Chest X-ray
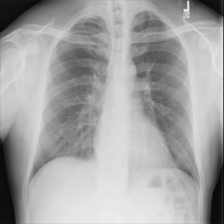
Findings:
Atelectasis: negative
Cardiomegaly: negative
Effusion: negative
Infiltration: negative
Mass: negative
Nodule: negative
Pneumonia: negative
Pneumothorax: negative
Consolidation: negative
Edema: negative
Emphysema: negative
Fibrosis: negative
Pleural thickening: negative
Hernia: negative